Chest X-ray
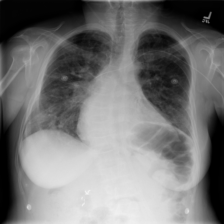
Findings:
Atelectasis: negative
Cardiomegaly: positive
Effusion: negative
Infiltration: negative
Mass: negative
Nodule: negative
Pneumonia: negative
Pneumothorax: negative
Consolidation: negative
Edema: negative
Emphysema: negative
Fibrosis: negative
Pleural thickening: negative
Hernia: negative